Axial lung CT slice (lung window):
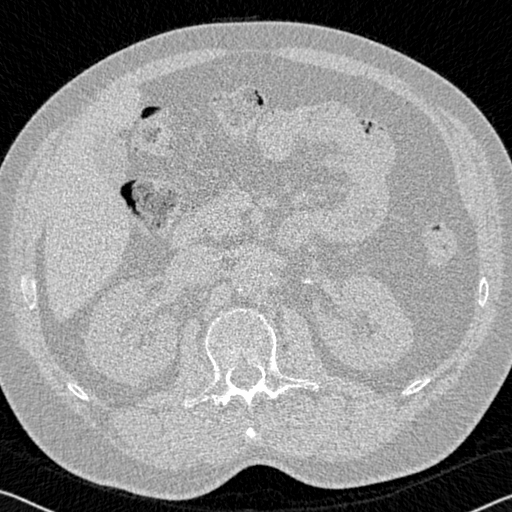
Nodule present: no